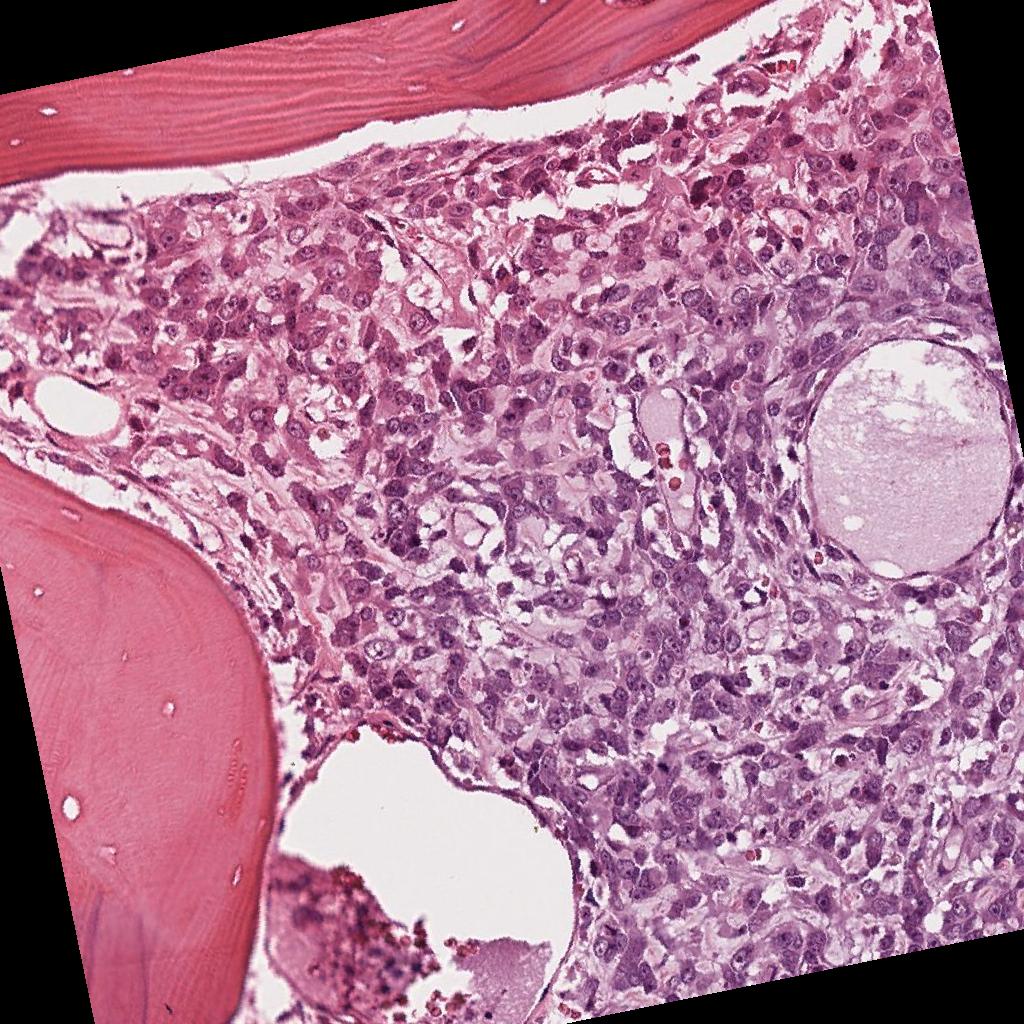
Label: Viable